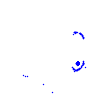
Particle: kaon